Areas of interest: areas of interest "Golden Mouth Metropolitan Industrial Park Wan Tong Entrepreneurship Park"
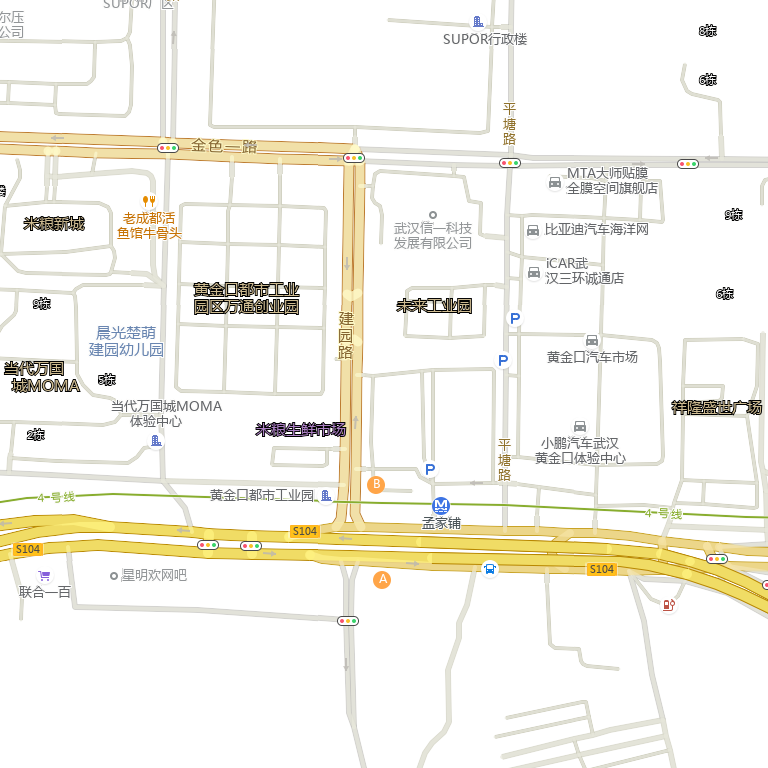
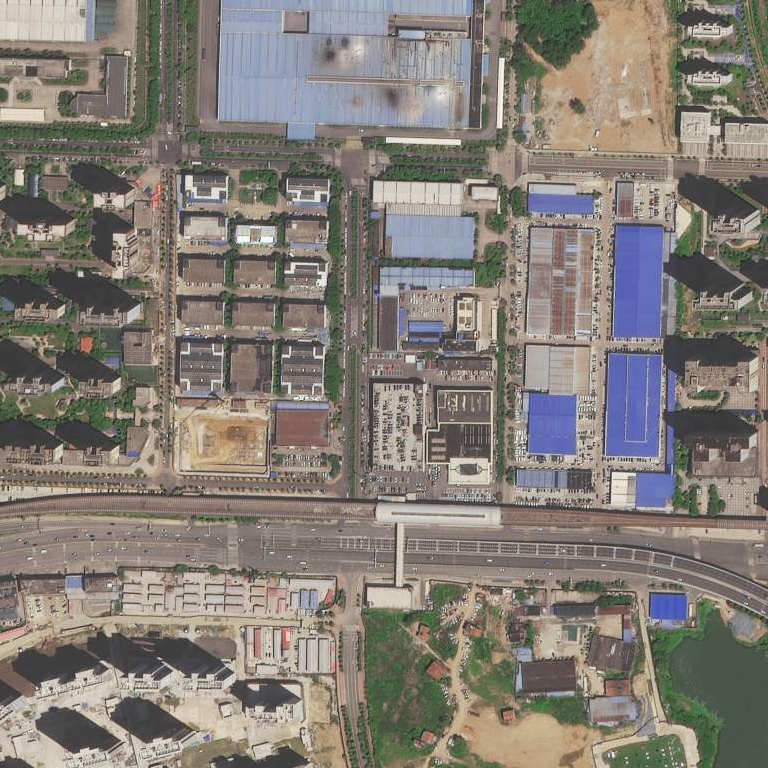